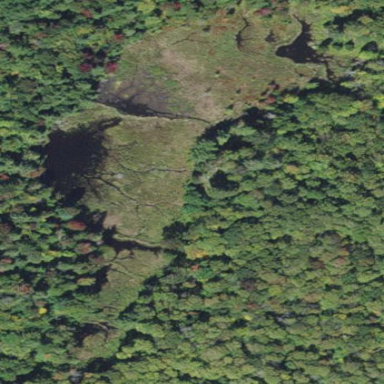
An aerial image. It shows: Marshy wetland area.